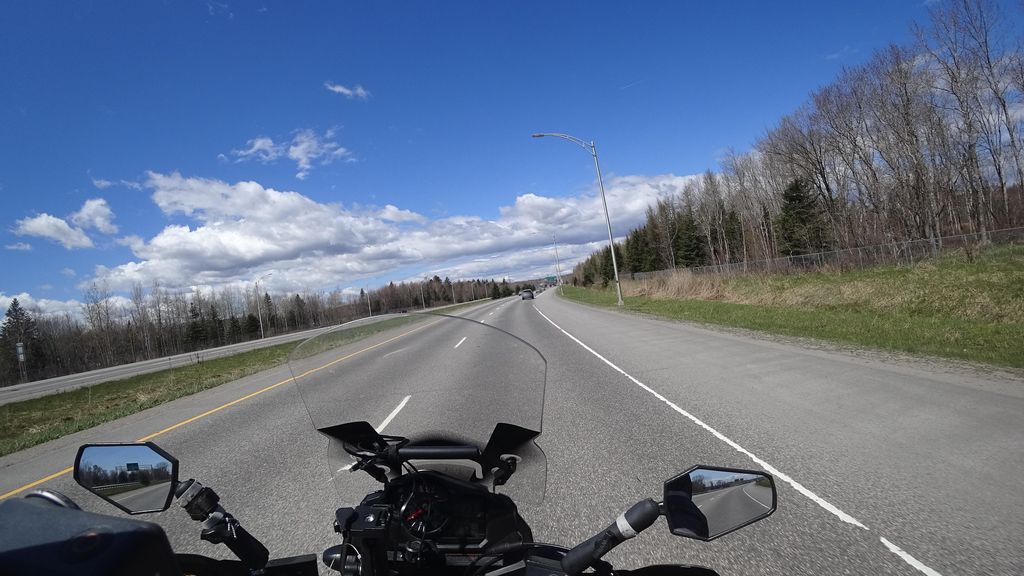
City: quebec_city